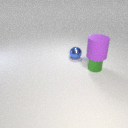
small green metal cylinder to the right of small blue metal sphere